Frequency: 60000
Velocity: 0,186
Power: 34
Pulse duration: 0,0000001
Pass count: 1
Magnification: 10
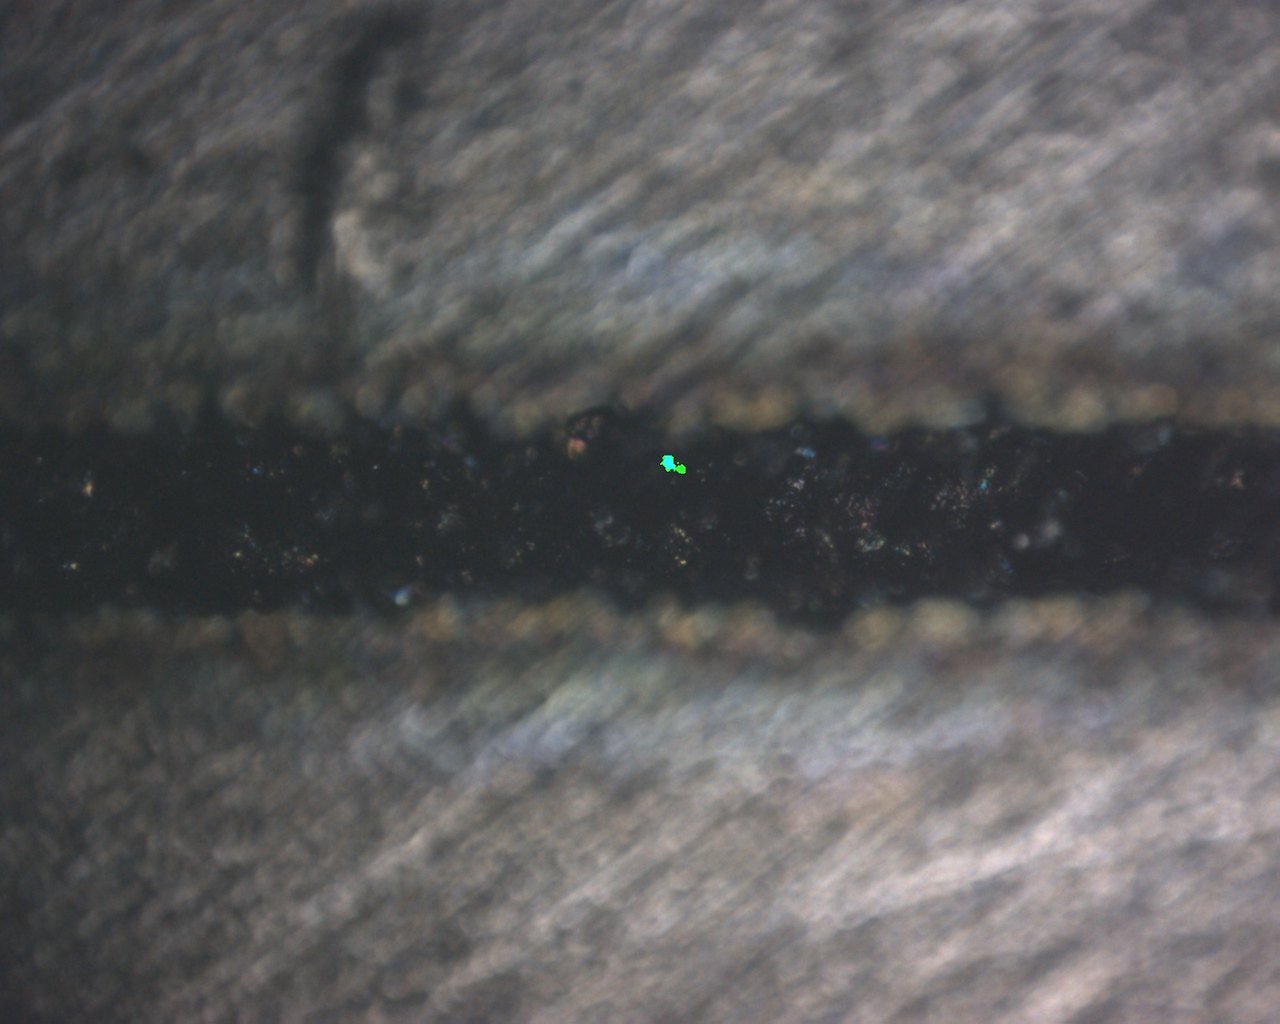
Measured width: 125.615
Other width: 79.604